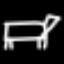
Label: bed